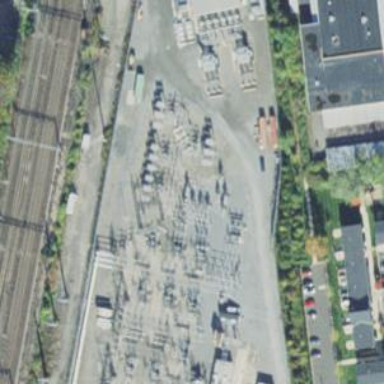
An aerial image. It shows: Switch used for power control.